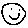
Label: smiley face